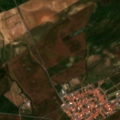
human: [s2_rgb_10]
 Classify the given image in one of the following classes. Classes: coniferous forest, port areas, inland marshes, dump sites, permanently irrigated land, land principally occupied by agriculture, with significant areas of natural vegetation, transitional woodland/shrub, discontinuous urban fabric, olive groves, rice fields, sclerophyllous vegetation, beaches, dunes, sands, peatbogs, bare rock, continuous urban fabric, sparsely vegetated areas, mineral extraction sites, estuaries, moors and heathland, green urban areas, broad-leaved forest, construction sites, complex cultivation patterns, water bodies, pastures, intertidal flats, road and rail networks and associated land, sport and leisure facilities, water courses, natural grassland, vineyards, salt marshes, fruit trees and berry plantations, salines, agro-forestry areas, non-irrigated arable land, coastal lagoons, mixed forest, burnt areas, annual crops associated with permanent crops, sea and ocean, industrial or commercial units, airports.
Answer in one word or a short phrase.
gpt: continuous urban fabric